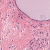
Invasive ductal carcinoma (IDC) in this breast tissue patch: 1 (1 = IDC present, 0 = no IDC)